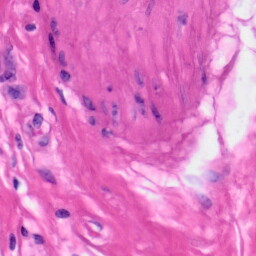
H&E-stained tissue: Skin